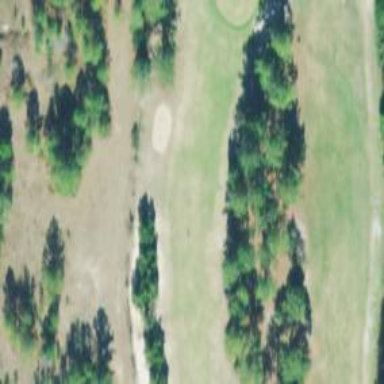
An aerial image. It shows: View of golf hole.